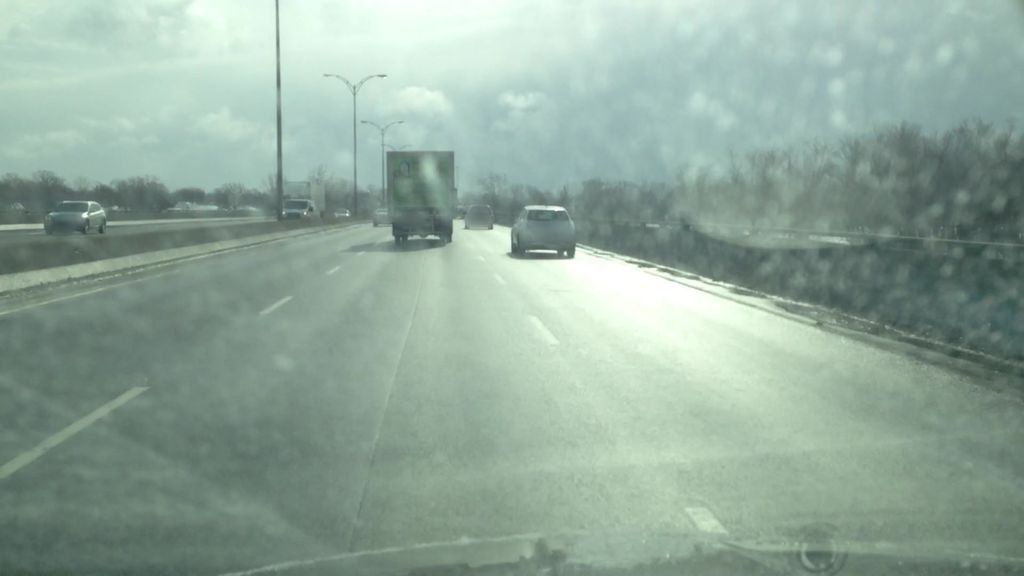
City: montreal